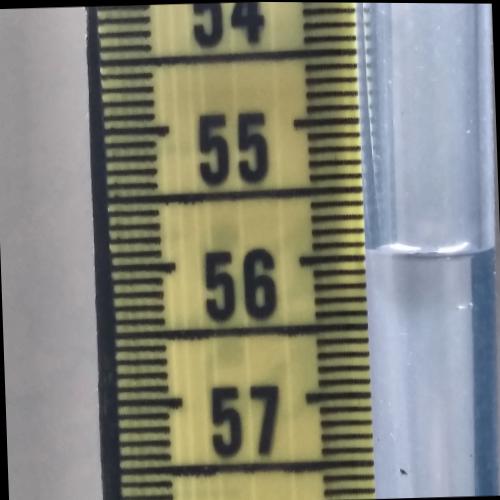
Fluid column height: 56.0 cm